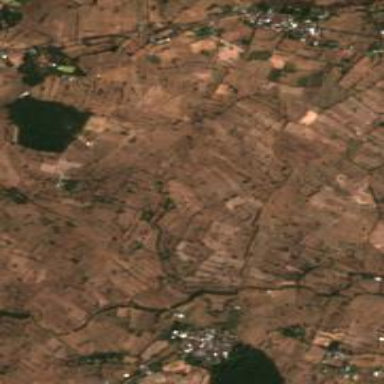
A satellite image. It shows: Farmland with rice crops being cultivated. The rice field is used to produce rice.